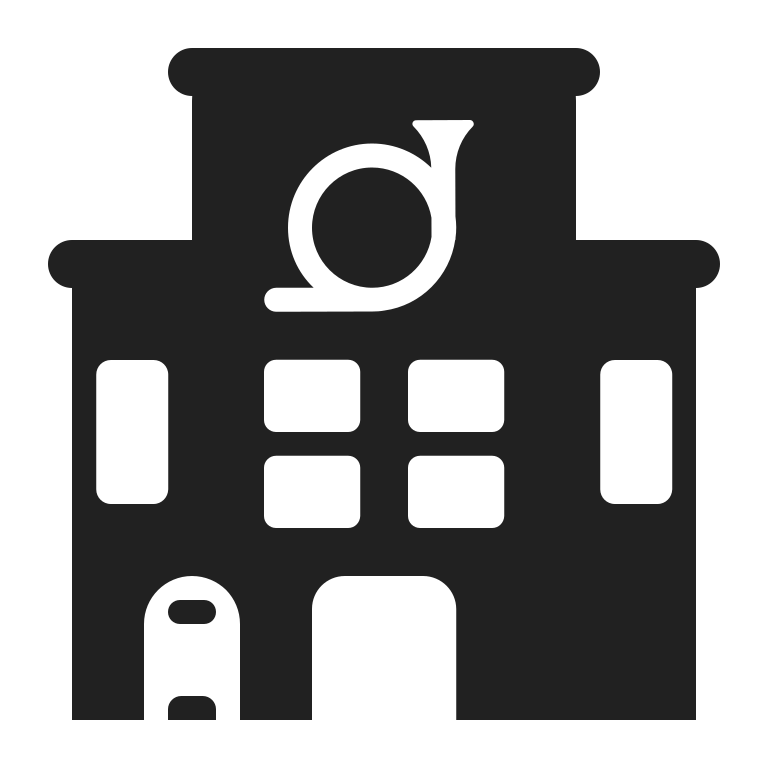
post office high contrast